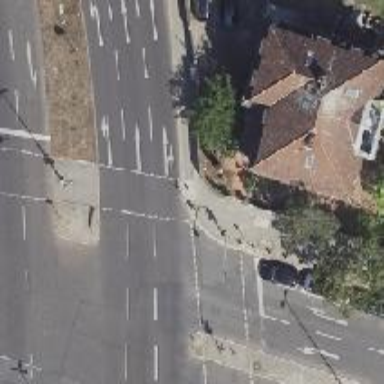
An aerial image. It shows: Asphalt footway with crossing controlled by traffic signals.